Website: bh-photo
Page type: address-validator
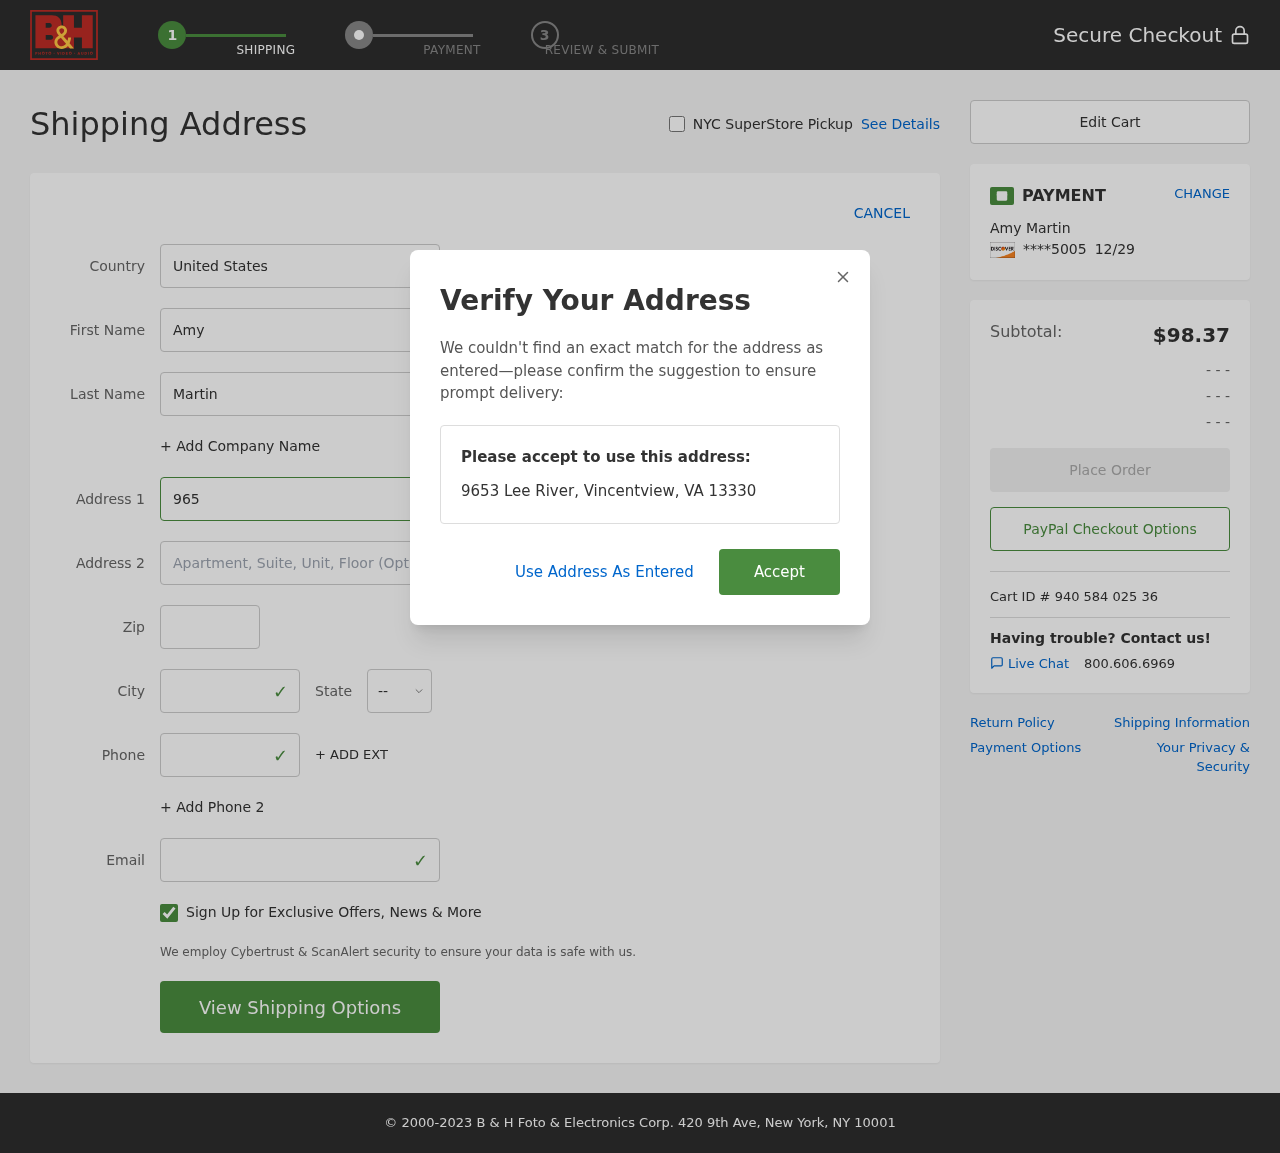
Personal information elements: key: PII_CARD_EXPIRY
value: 12/29
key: PII_CARD_LAST4
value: ****5005
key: PII_CITY
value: Vincentview
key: PII_COUNTRY
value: United States
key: PII_EMAIL
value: amartin@hotmail.com
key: PII_FIRSTNAME
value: Amy
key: PII_FULLNAME
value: Amy Martin
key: PII_LASTNAME
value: Martin
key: PII_PHONE
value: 3424041319
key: PII_POSTCODE
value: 13330
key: PII_STATE_ABBR
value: VA
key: PII_STREET
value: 9653 Lee River
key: PII_CITY_STATE_ZIP
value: Vincentview, VA 13330
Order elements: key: ORDER_SUBTOTAL
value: $98.37
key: ORDER_ID
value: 940 584 025 36